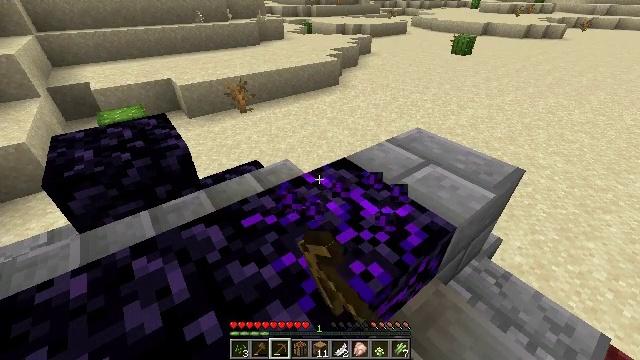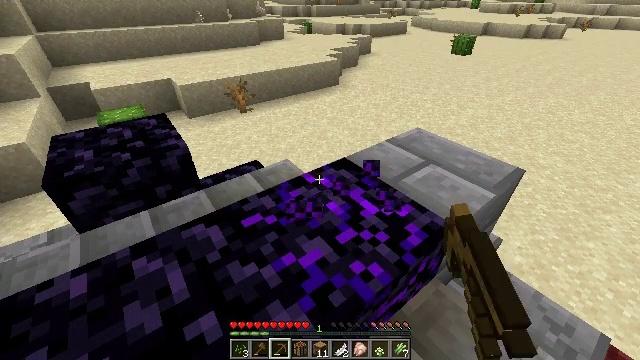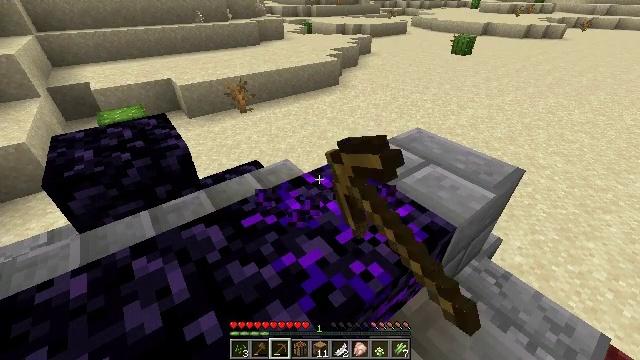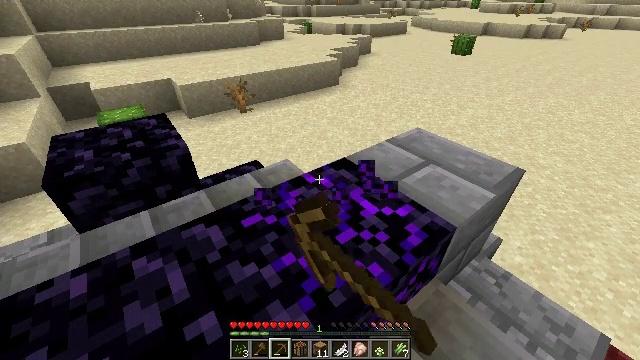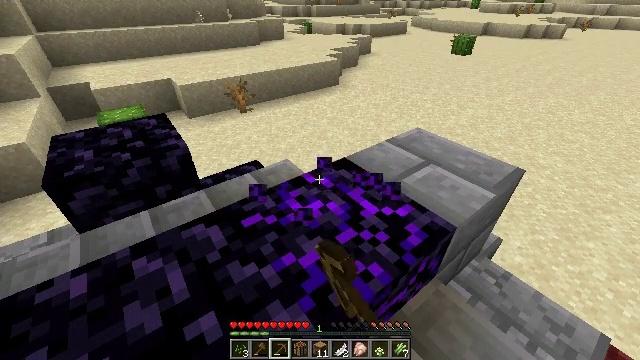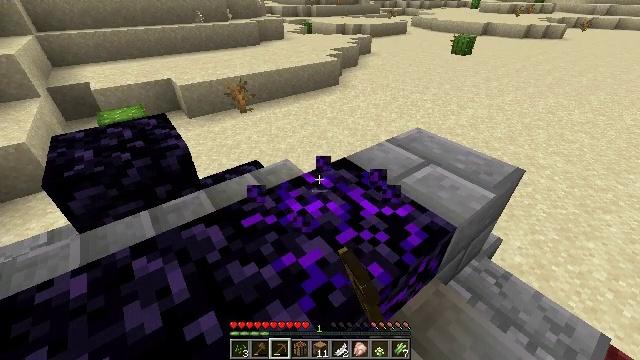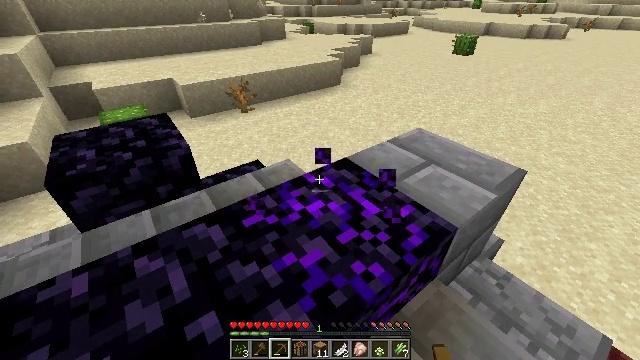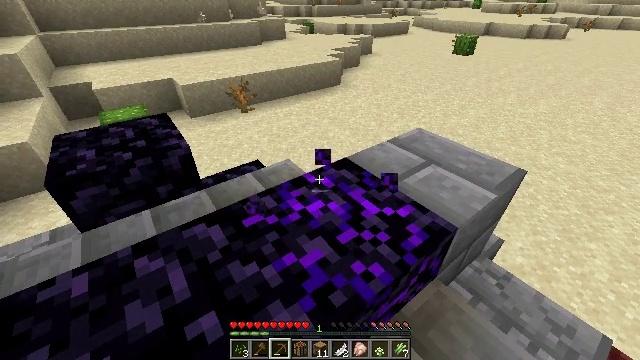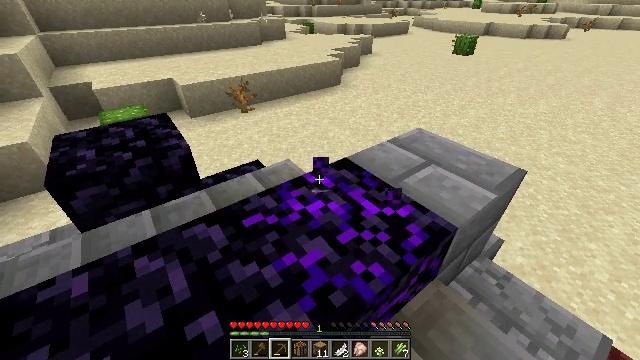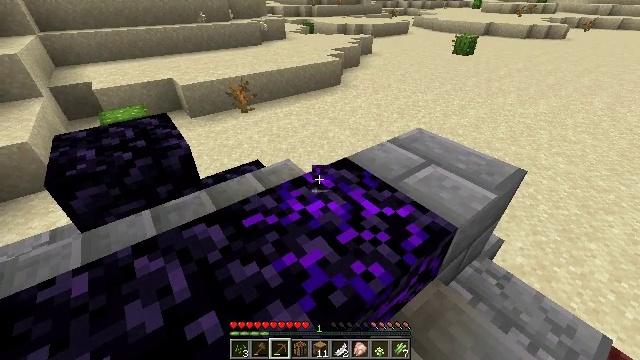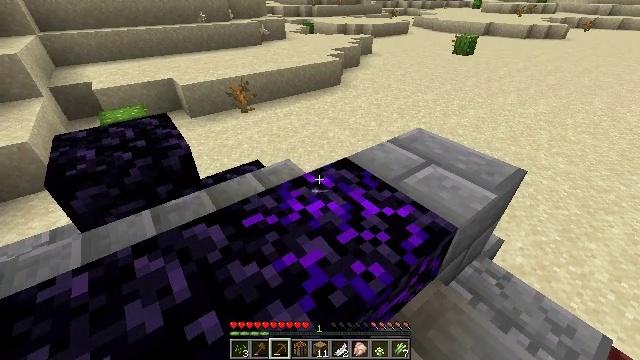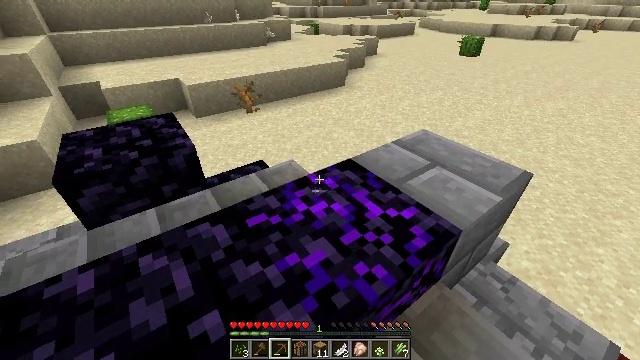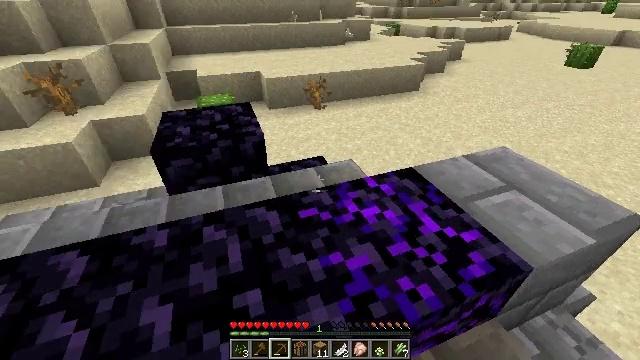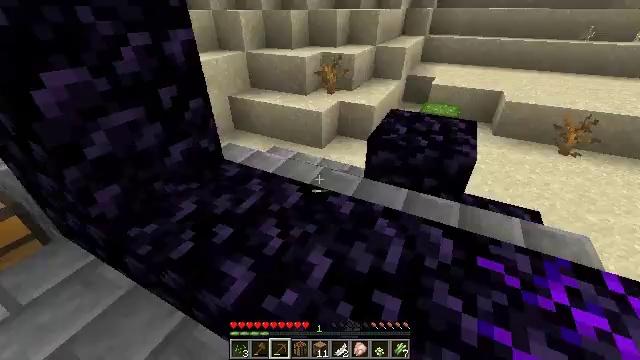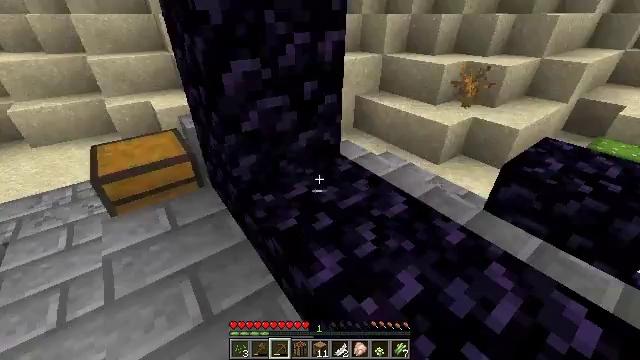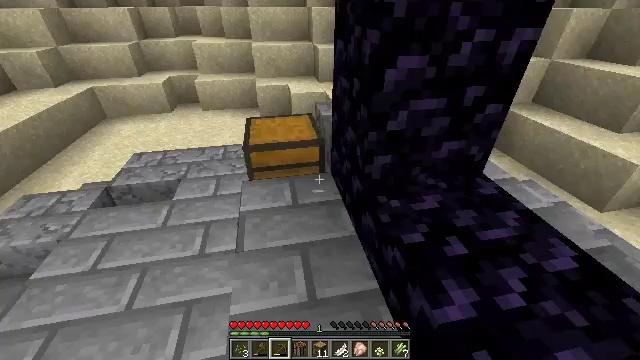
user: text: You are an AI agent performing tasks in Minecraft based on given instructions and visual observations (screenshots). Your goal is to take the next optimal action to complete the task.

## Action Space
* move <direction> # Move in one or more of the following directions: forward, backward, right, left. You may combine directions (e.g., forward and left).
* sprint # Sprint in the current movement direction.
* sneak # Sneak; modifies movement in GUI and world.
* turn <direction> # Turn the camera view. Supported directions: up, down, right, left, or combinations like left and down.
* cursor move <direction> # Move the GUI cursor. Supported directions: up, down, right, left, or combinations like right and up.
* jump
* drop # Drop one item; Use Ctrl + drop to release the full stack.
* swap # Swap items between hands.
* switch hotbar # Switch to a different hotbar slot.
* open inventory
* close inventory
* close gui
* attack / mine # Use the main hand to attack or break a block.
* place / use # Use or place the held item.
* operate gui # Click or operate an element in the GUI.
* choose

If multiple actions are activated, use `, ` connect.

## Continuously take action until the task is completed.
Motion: motion action
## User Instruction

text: Reclaim the chest into your inventory.
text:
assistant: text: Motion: attack / mine
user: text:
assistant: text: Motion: attack / mine
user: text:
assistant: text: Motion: attack / mine
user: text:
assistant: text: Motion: attack / mine
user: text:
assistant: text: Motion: no_op
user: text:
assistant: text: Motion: no_op
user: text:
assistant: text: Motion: no_op
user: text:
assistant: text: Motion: no_op
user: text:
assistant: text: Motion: no_op
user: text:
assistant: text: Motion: no_op
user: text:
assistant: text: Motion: turn left
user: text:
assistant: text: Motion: turn left
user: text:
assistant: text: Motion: move left, turn left and up
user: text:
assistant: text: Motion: move left, turn left
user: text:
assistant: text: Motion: move forward and move left, turn left
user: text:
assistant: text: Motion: move forward and move left, turn left
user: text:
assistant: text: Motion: move forward and move left
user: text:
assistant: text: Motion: move forward and move left
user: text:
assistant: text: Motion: move forward and move left
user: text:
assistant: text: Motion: move forward and move left, turn right
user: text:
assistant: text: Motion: move forward and move left, turn right
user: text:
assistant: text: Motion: move forward and move left, turn right
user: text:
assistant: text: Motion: move forward, turn right
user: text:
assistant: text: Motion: turn right
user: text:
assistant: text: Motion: no_op
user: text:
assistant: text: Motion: no_op
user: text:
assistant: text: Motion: turn down
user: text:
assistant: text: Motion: turn right and down
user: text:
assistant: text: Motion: turn right and down
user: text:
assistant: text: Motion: use / place